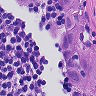
Metastatic tissue present: yes